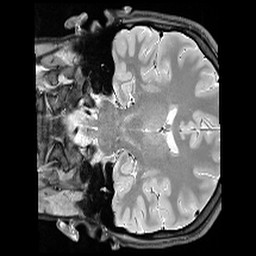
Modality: PDw
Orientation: coronal
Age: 21
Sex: female
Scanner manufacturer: siemens
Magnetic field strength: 3 T
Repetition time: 6.49 s
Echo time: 0.016 s